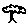
Label: tree